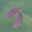
Label: 7